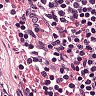
Metastatic tissue present: no